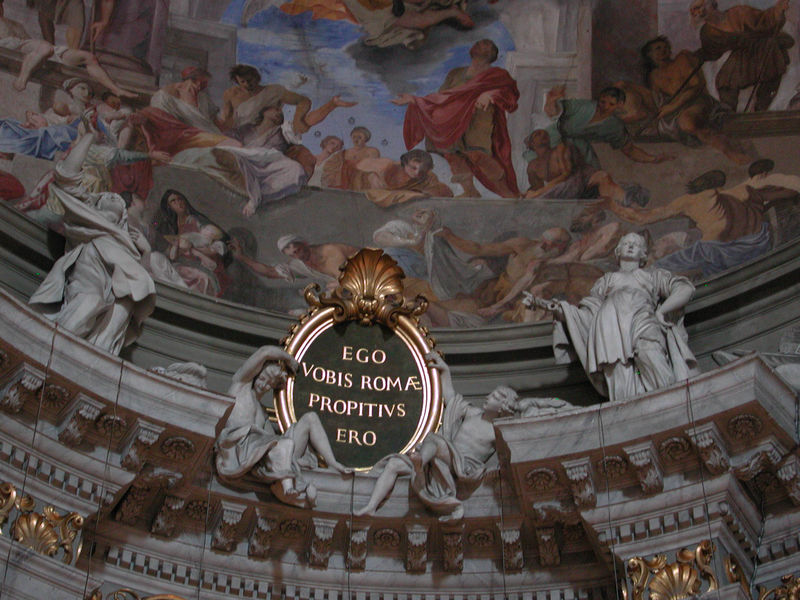
Titel: Ignatius-Kirche (Ignatius von Loyola) mit Deckenmalerei
Künstler: Orazio Grassi
Standort:  ()
Schlagwörter: blau, gemälde, ausschnitt, bunt, marmor, säule, säulen, rot, barock, kirche, gewand, gold, decke, oval, rund, engel, statue, figuren, inschrift, stuck, skulpturen, statuen, fresken, muschel, fresko, quatsch, barok, latein, deckenfresko, ego, vobis, romae, propitivs, ero